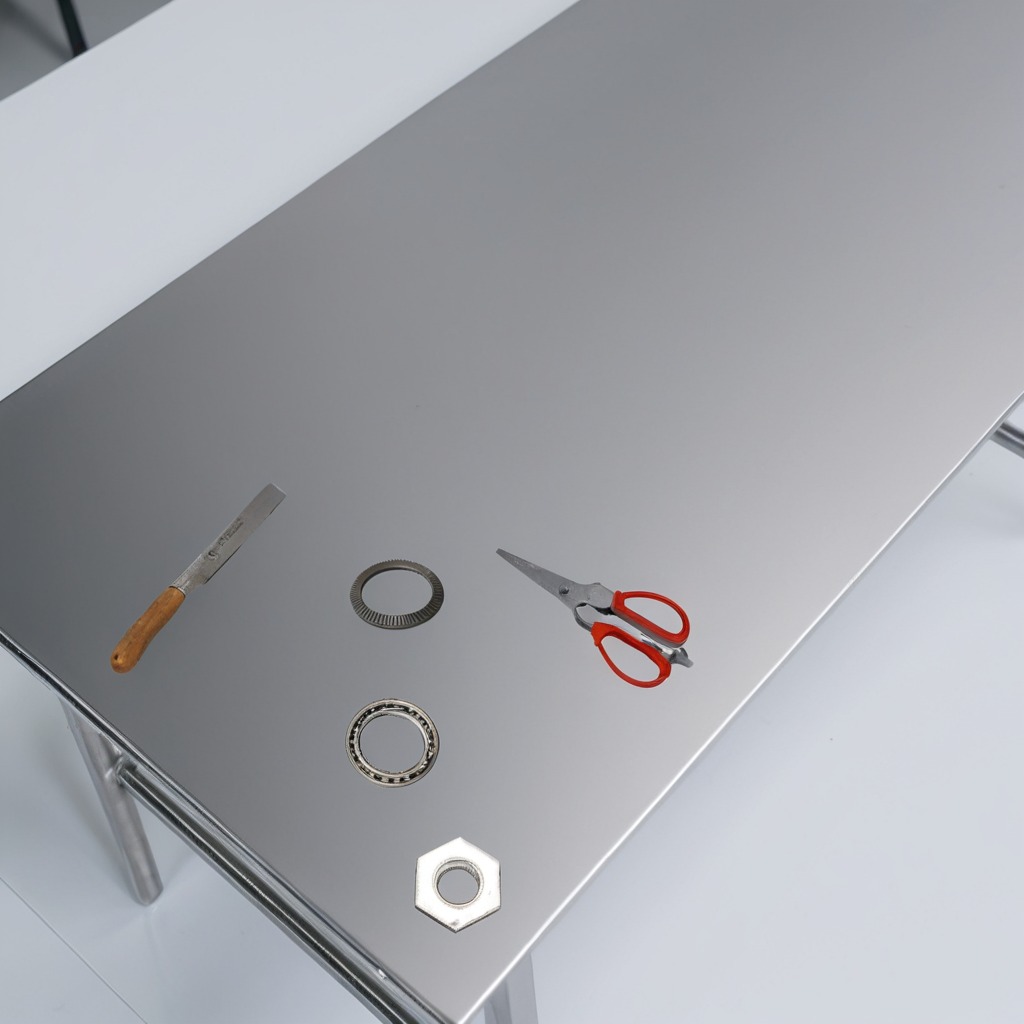
A ball bearing, washer, nut, and scissors are lying on the stainless steel table.